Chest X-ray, PA view. Patient: 43 years old, sex M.
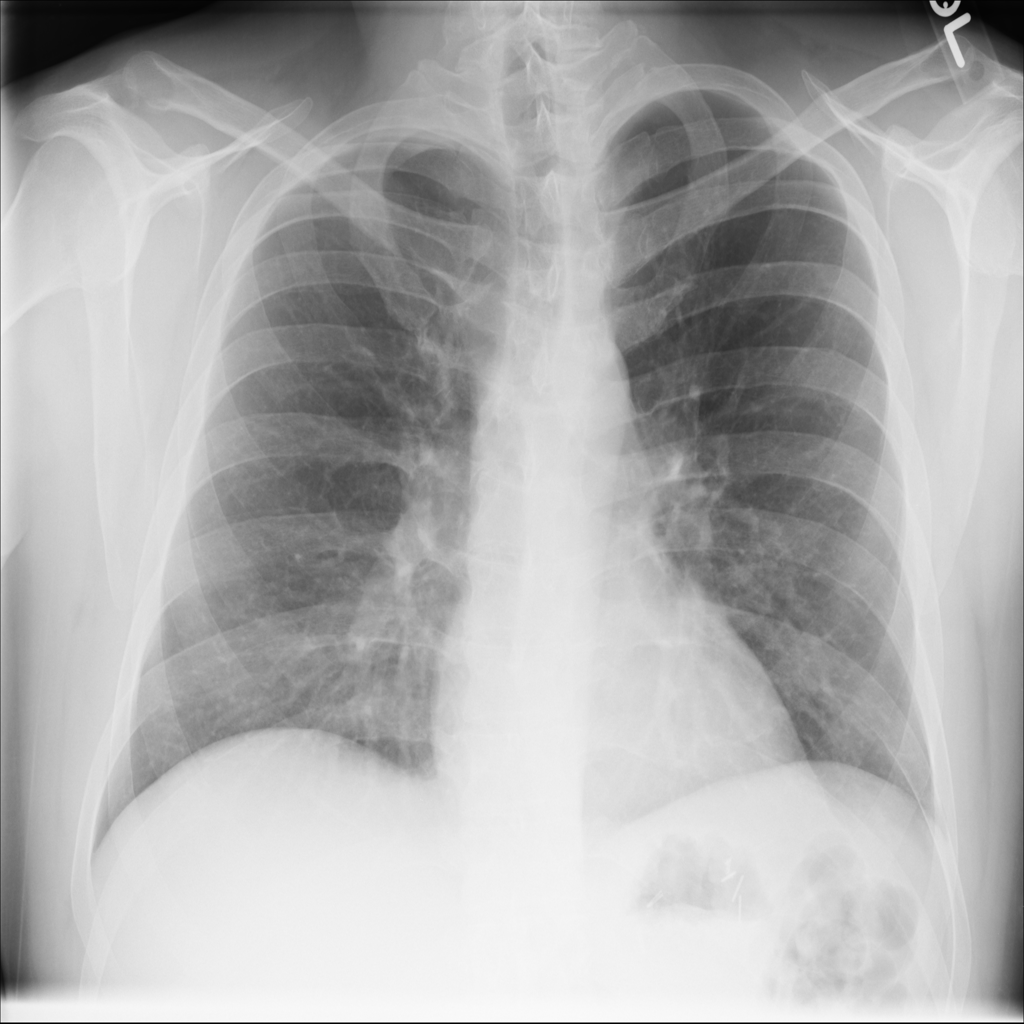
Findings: No Finding